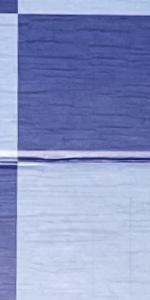
Label: Empty